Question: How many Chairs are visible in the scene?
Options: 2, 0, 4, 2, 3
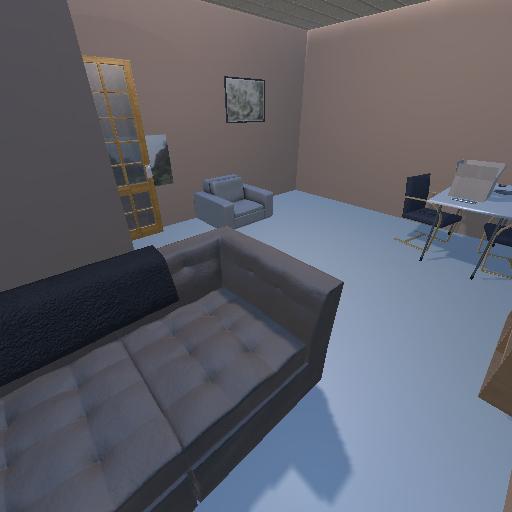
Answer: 2